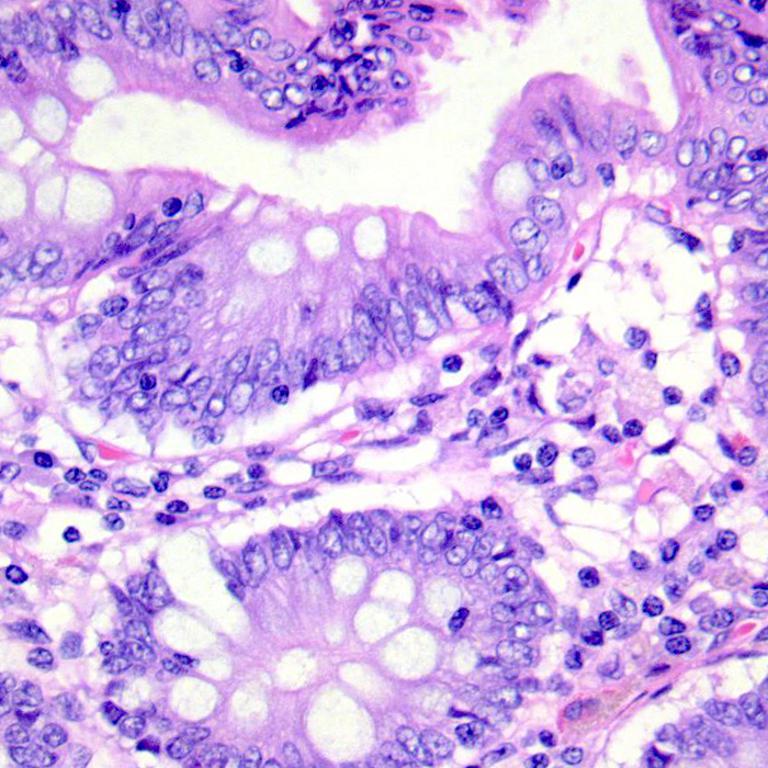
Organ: colon
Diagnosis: benign